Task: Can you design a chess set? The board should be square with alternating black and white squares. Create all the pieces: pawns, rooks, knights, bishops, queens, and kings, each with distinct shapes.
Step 3737:
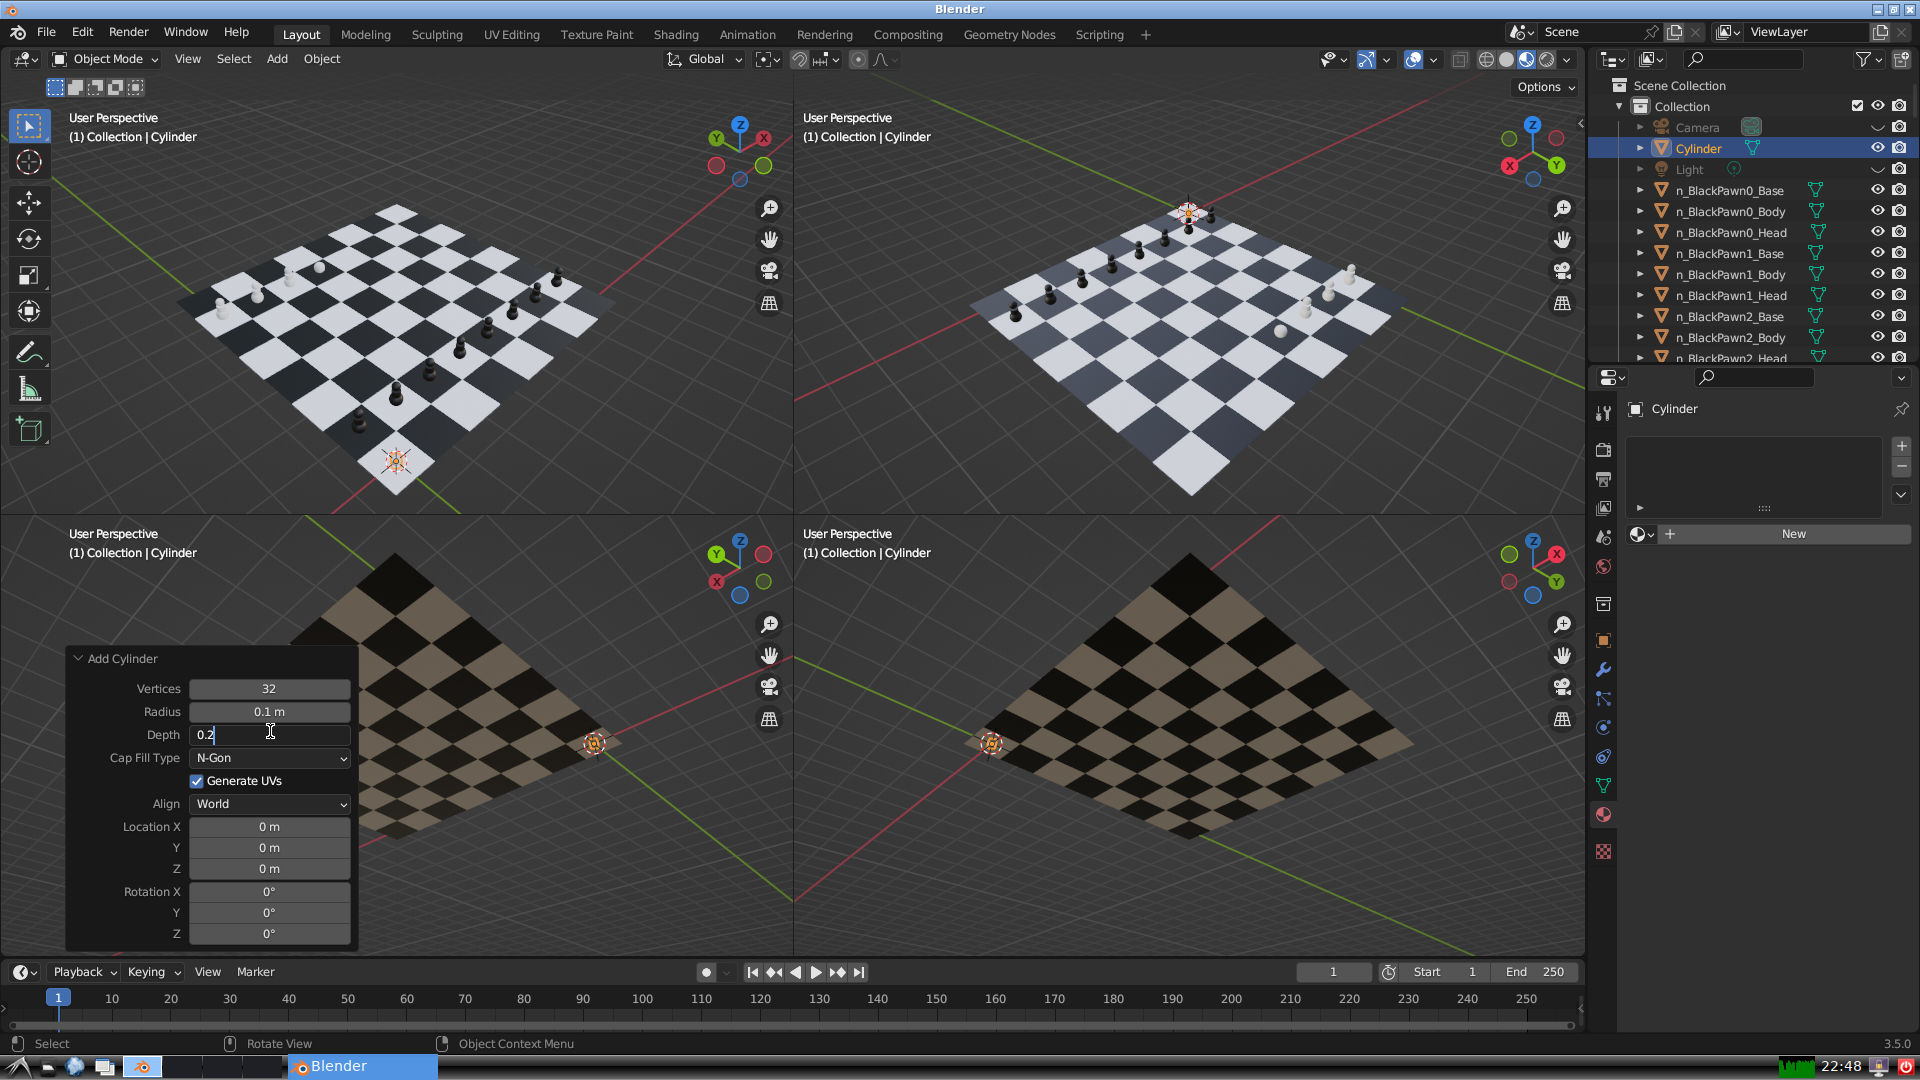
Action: {"key_press": ['Return']}